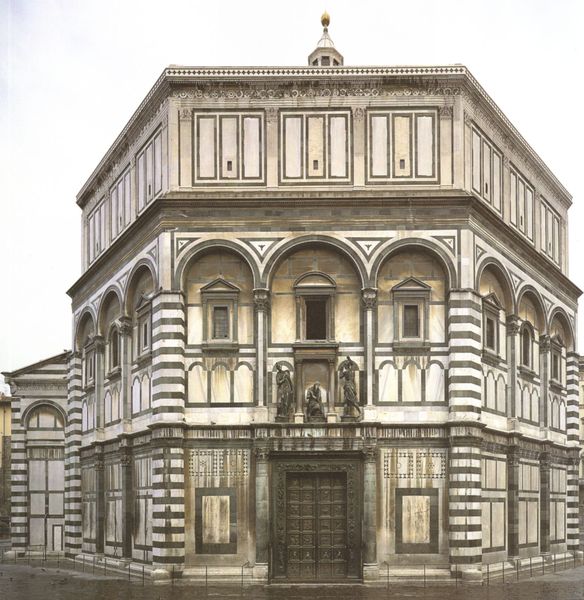
Titel: Baptisterium (Florenz)
Standort: Florenz, Baptisterium (EU - I - Toskana)
Schlagwörter: himmel, weiß, fenster, marmor, schwarz, säulen, tür, gebäude, haus, architektur, stein, renaissance, skulptur, fassade, italien, figuren, rundbogen, verkleidung, tor, foto, photographie, bögen, eingang, dom, portal, romanik, siena, florenz, kapelle, taufe, bauwerk, tympanon, halbsäulen, sechseckig, eingangstür, figurengruppe, pisano, bronzeportal